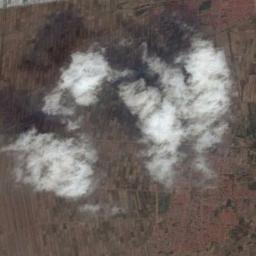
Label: cloud